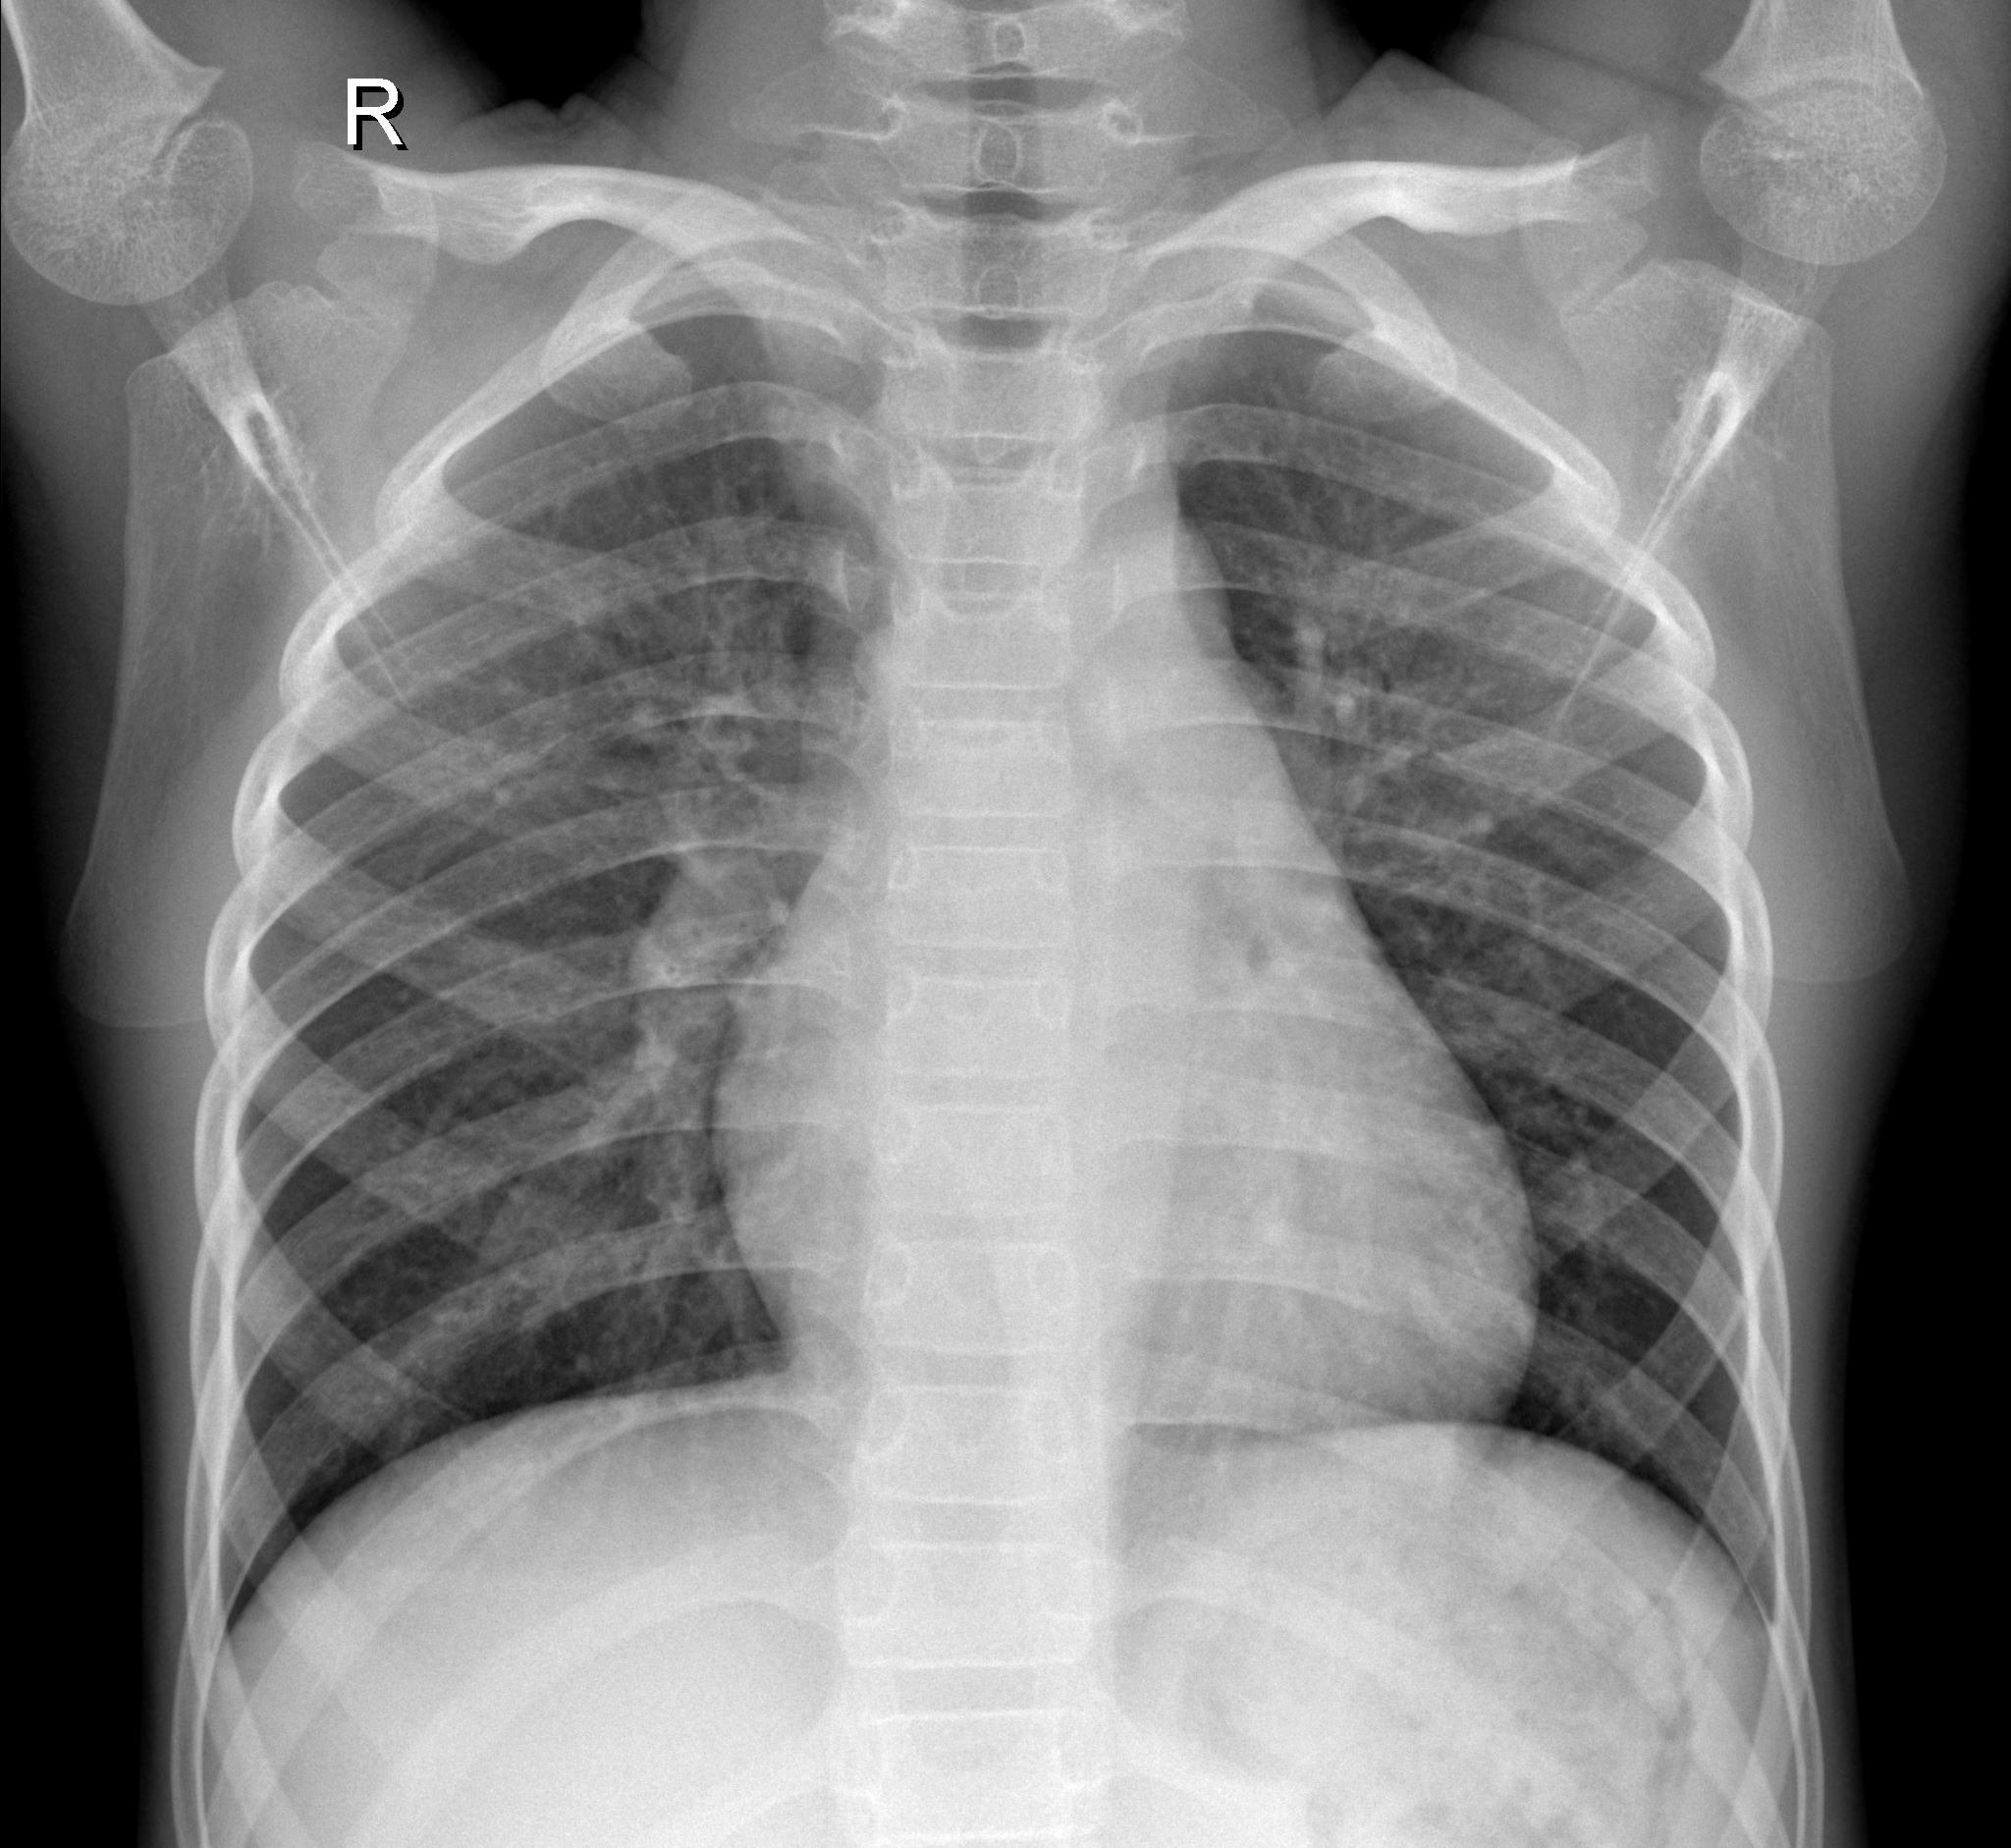
Diagnosis: NORMAL